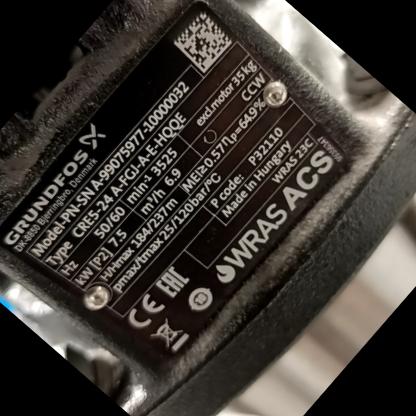
Klasa: tabliczka-znamionowa